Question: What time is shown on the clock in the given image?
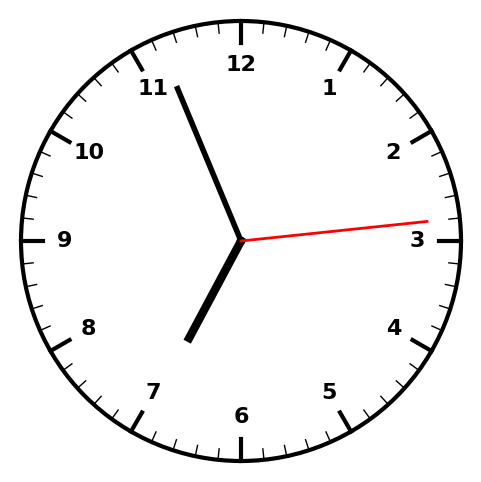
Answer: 06:56:14